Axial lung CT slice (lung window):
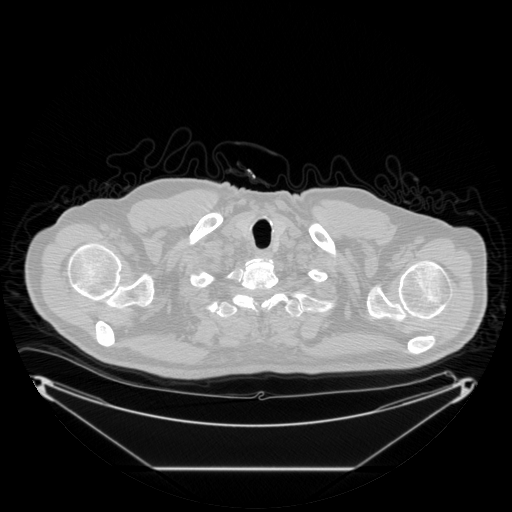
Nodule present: no